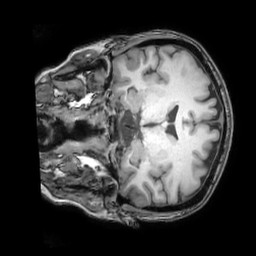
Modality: T1w
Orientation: coronal
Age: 42
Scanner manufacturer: philips
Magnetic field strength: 3 T
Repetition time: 0.007 s
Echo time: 0.003501 s